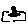
Label: square